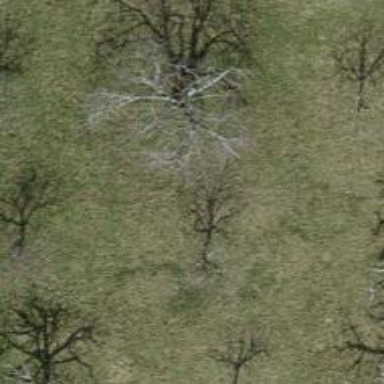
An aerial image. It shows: Beautiful tree in nature.